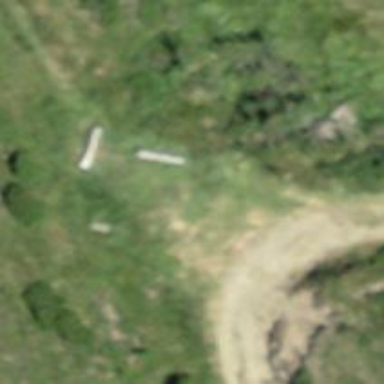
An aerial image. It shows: Brown bench.